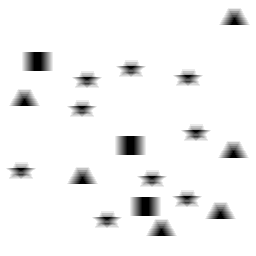
Squares: 3
Triangles: 6
Stars: 9
Total shapes: 18